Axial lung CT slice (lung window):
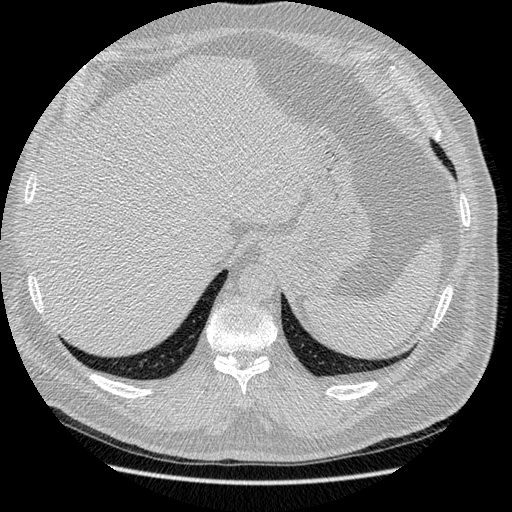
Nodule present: no